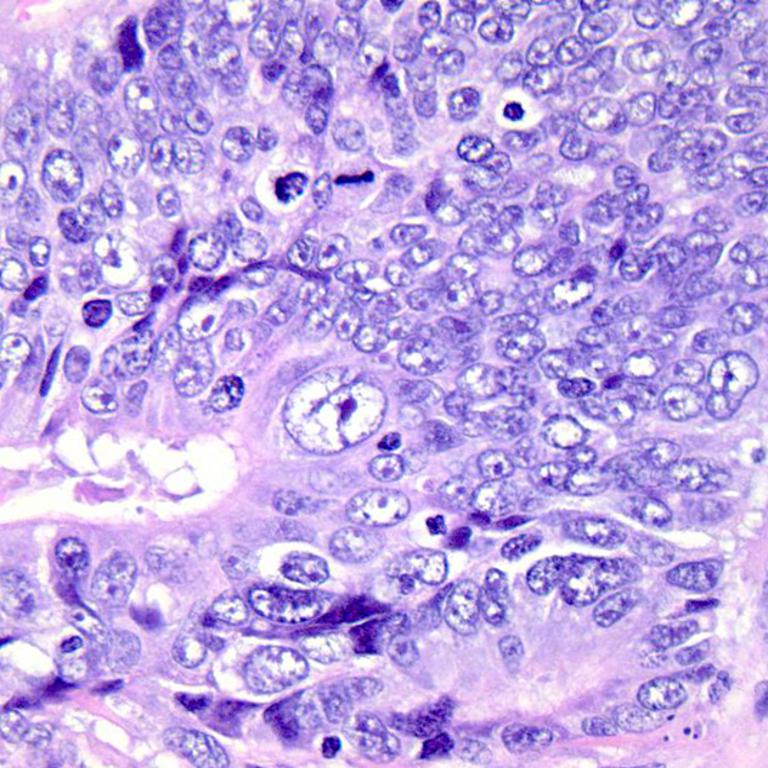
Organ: colon
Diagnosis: adenocarcinomas